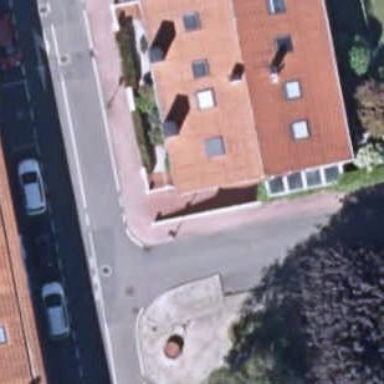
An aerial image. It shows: Terrace building.